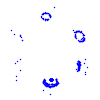
Particle: kaon